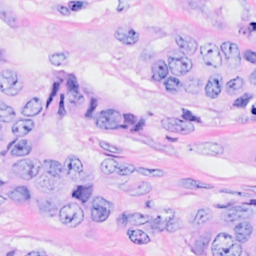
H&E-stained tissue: Breast